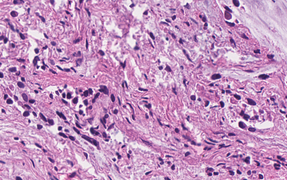
Tumor epithelial tissue: no
Tumor-associated stroma tissue: yes
Normal tissue: no